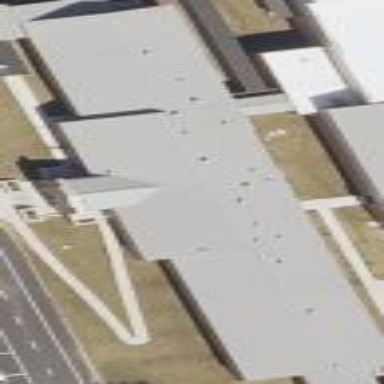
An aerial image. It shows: School building.